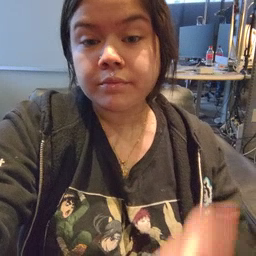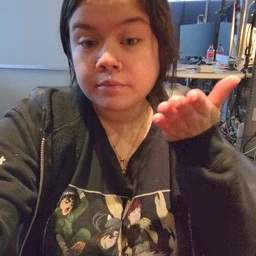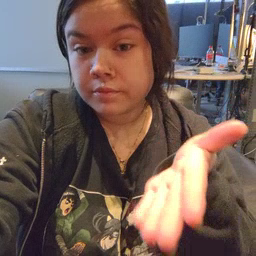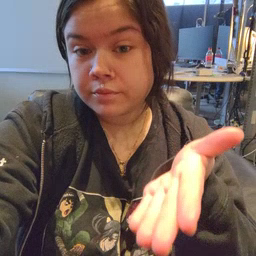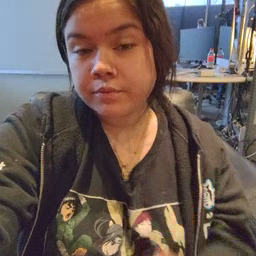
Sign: there